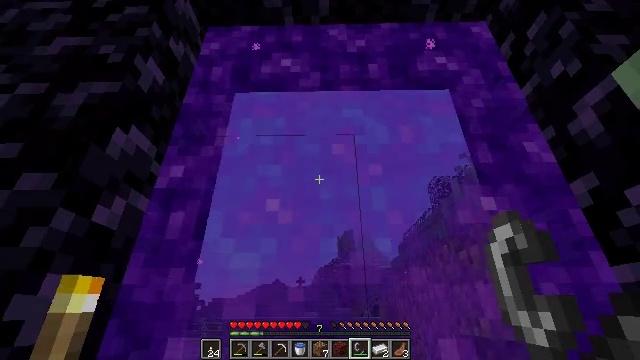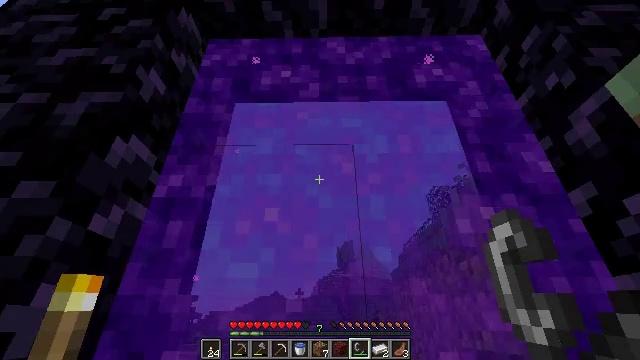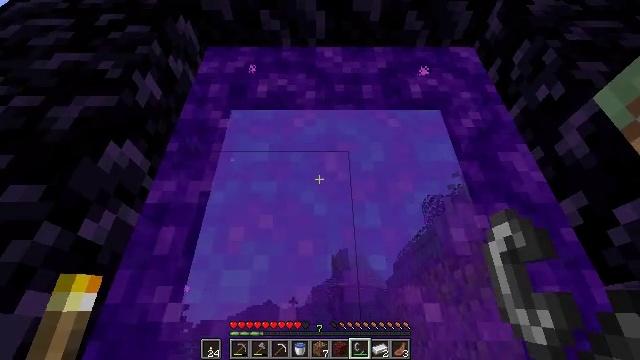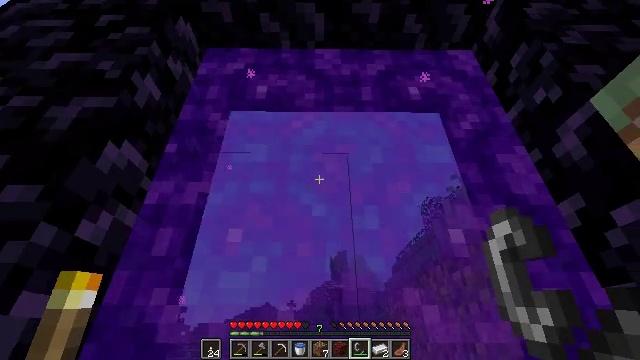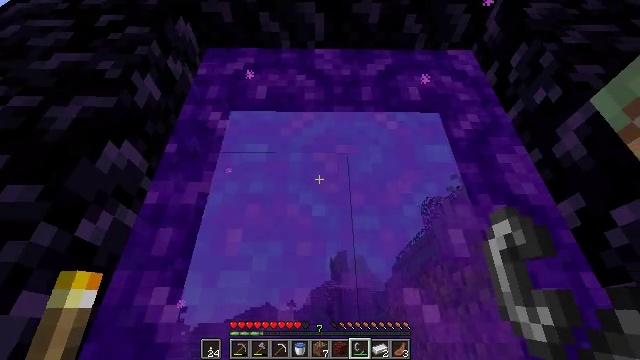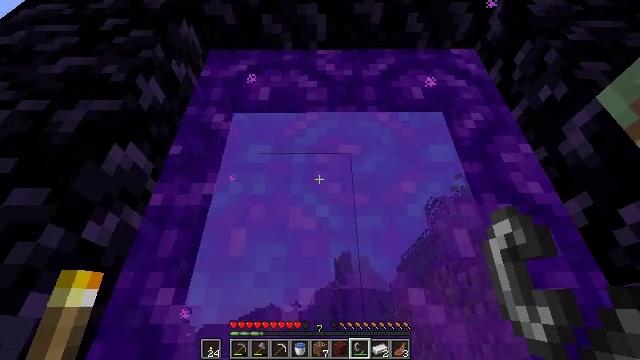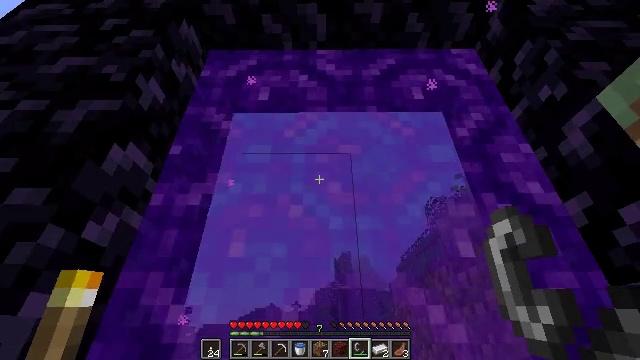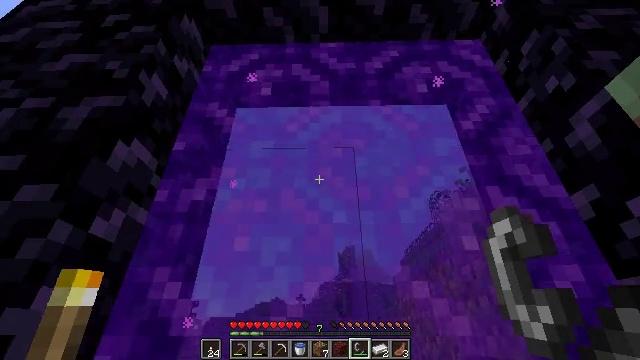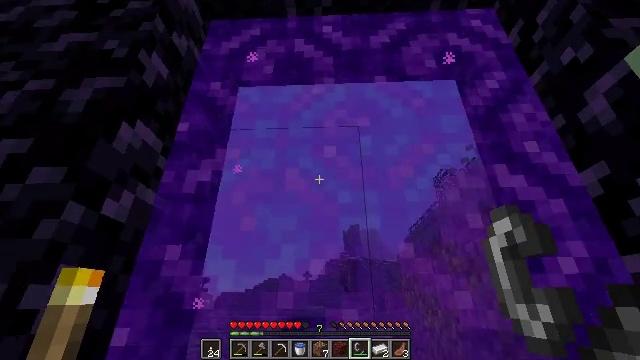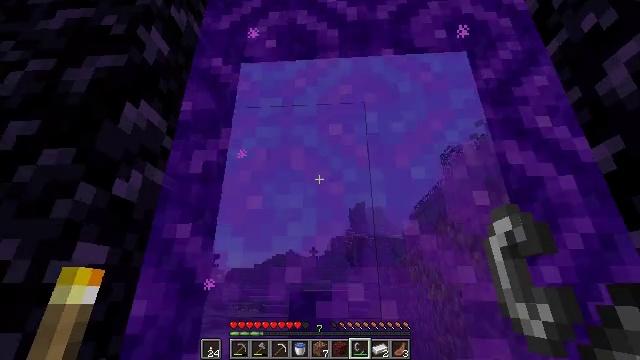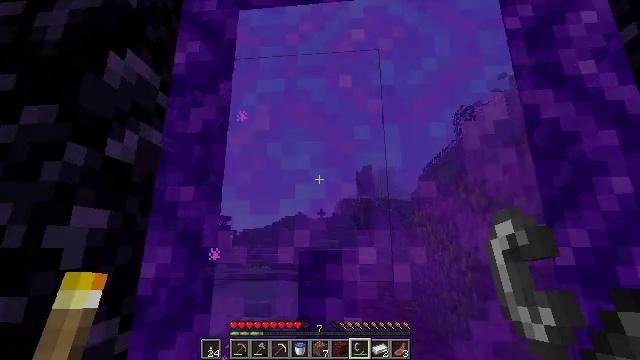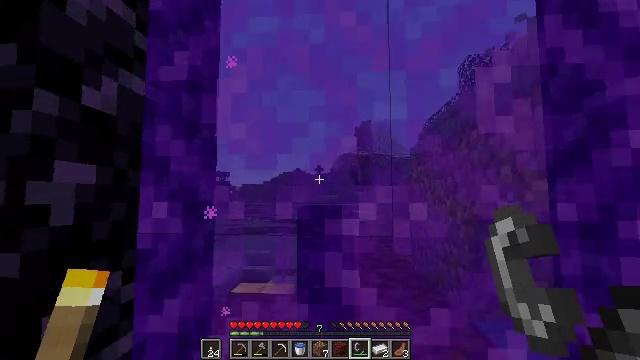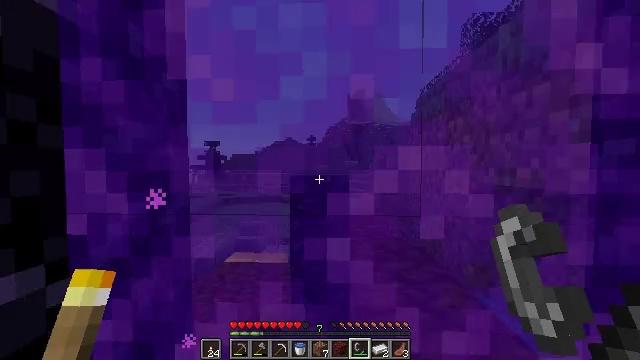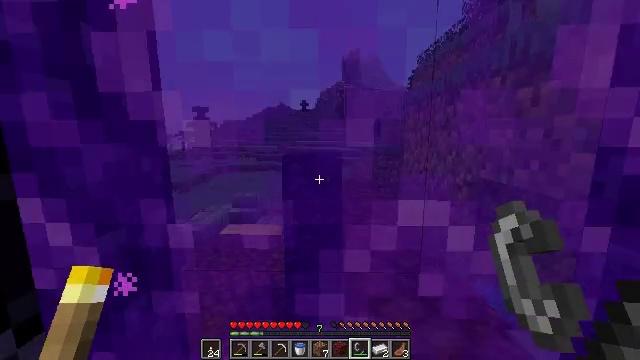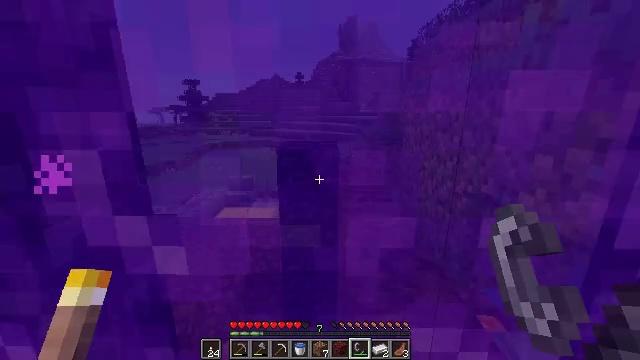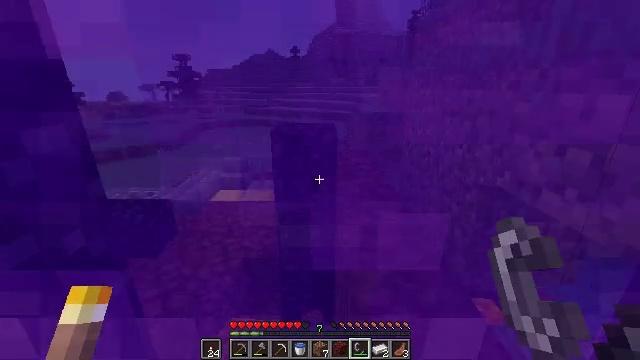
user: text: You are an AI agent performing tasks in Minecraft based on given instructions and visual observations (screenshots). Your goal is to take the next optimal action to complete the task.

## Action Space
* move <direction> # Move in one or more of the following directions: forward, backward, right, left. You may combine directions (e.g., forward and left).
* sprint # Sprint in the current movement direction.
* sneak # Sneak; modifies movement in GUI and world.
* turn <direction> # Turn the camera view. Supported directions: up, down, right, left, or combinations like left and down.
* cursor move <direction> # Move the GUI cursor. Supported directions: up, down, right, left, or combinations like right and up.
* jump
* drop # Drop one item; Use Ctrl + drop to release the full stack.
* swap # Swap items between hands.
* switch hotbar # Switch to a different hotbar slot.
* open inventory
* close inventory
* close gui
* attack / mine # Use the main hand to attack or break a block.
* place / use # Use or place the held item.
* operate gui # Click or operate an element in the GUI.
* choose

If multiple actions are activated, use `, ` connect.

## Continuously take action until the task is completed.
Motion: motion action
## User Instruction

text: Collect crimson stem for building materials.
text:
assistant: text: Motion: turn up
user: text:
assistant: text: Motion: turn right and up
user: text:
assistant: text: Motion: no_op
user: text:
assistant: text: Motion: no_op
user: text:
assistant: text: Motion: no_op
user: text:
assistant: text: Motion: no_op
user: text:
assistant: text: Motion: turn down
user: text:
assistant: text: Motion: turn left and down
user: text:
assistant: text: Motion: turn left and down
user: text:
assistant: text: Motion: move forward, turn left and down
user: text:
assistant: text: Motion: move forward, turn down
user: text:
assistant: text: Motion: move forward, turn right and down
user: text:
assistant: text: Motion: move forward, turn right and down, jump
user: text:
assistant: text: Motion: move forward, turn down, jump
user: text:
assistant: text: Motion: move forward, turn down, jump
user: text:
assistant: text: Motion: move forward, turn down, jump
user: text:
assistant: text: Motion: move forward, turn down, jump
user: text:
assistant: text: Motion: move forward, turn down, jump
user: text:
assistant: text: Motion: move forward, turn right and down
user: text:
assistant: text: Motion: move forward, turn down
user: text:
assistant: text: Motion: move forward
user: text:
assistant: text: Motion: move forward
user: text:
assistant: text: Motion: no_op
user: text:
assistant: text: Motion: no_op
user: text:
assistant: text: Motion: no_op
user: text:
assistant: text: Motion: turn right
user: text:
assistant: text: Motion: no_op
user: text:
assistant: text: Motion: no_op
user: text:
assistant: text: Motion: no_op
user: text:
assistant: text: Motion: no_op